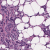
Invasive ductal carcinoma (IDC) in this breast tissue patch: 1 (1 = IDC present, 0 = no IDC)